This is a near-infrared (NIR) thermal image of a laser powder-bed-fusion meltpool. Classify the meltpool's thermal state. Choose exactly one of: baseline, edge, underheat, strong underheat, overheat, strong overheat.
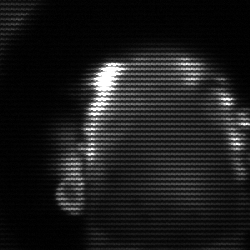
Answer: baseline